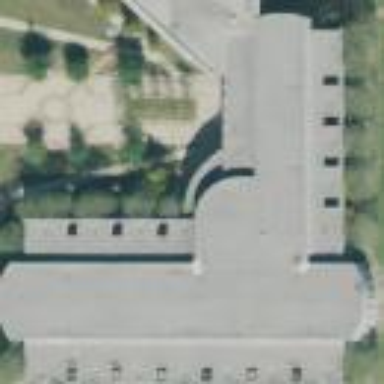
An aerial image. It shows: College building.